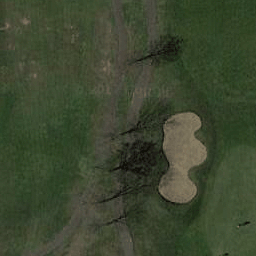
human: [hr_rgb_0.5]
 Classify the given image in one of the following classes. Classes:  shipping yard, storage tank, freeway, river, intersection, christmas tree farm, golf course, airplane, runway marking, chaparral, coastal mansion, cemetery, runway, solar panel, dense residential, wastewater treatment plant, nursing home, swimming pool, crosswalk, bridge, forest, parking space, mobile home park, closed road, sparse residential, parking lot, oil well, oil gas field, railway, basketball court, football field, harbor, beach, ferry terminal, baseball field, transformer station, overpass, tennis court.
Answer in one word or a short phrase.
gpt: golf course